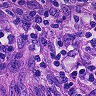
Metastatic tissue present: yes